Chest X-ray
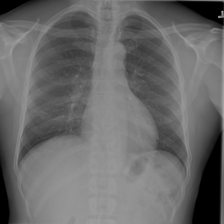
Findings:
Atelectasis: negative
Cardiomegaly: negative
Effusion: negative
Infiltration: negative
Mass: negative
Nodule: negative
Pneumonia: negative
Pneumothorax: negative
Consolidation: negative
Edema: negative
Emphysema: negative
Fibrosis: negative
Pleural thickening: negative
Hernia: negative